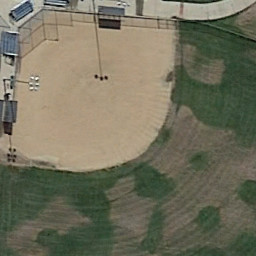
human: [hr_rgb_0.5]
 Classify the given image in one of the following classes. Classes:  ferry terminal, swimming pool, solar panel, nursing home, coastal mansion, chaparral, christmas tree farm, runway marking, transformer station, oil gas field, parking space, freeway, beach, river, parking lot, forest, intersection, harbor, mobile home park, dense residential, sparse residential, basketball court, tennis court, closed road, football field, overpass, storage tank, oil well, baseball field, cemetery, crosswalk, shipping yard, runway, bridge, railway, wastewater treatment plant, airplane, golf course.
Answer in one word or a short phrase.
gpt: baseball field